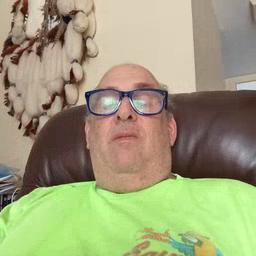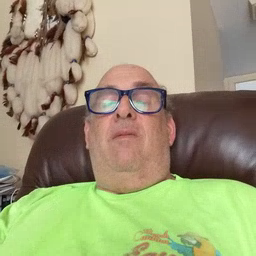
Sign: chair